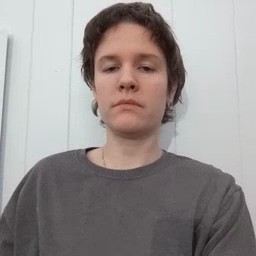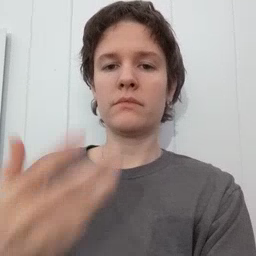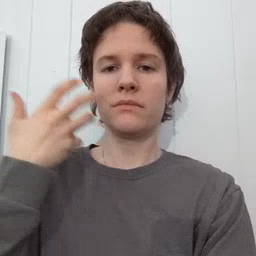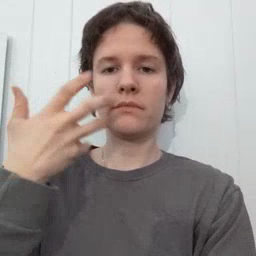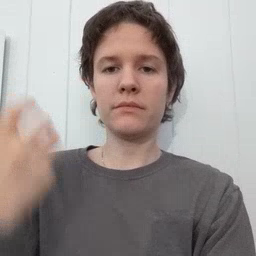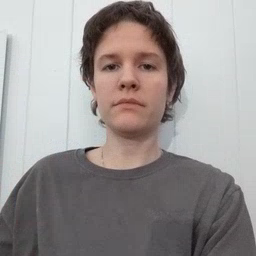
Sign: tiger